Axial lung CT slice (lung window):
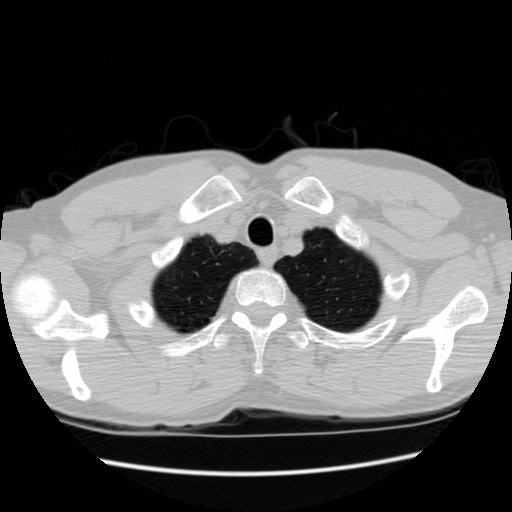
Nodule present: no